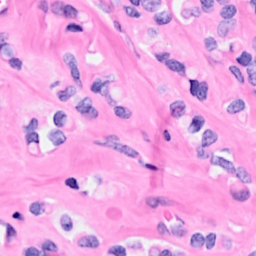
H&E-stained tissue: Breast